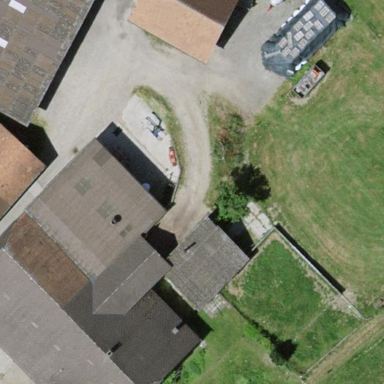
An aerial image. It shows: Farmyard area.